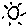
Label: sun